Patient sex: F
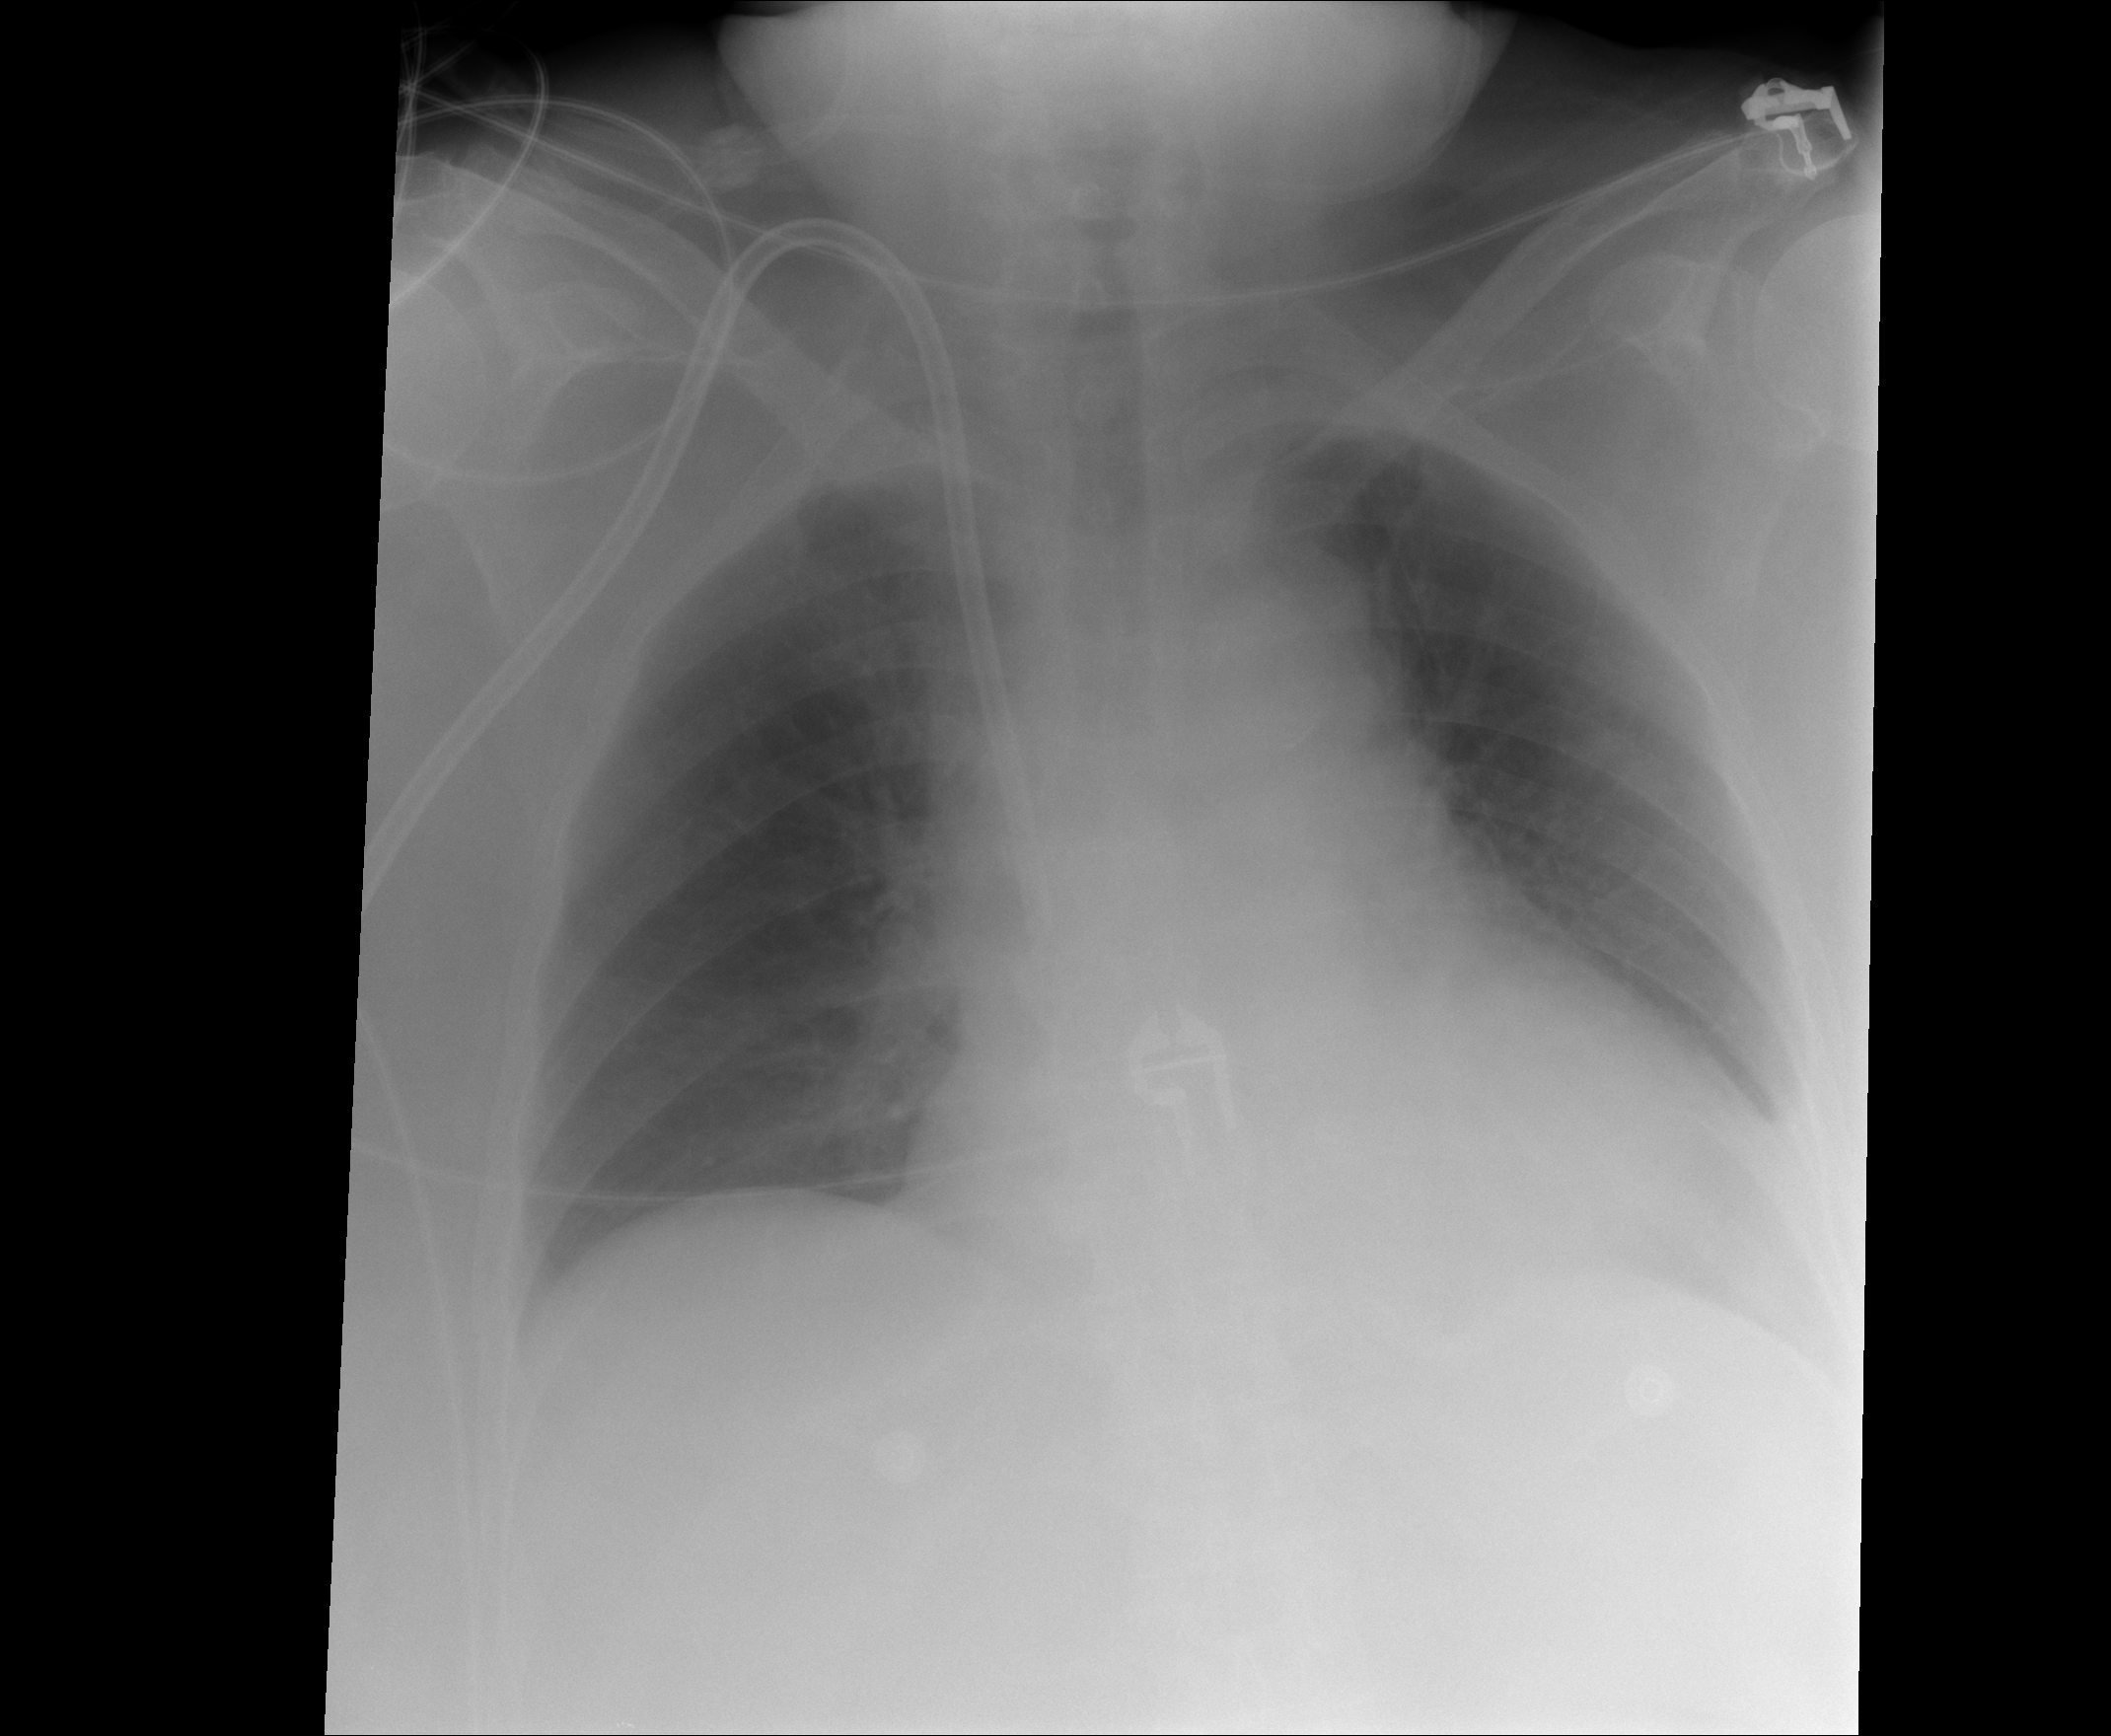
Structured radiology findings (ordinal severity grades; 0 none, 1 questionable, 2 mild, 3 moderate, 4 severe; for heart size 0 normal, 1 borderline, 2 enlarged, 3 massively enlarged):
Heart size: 2
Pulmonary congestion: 0
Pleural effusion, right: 0
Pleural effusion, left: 1
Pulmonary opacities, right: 0
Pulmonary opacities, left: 0
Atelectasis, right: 0
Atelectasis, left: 0